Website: home-depot
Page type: billing-address
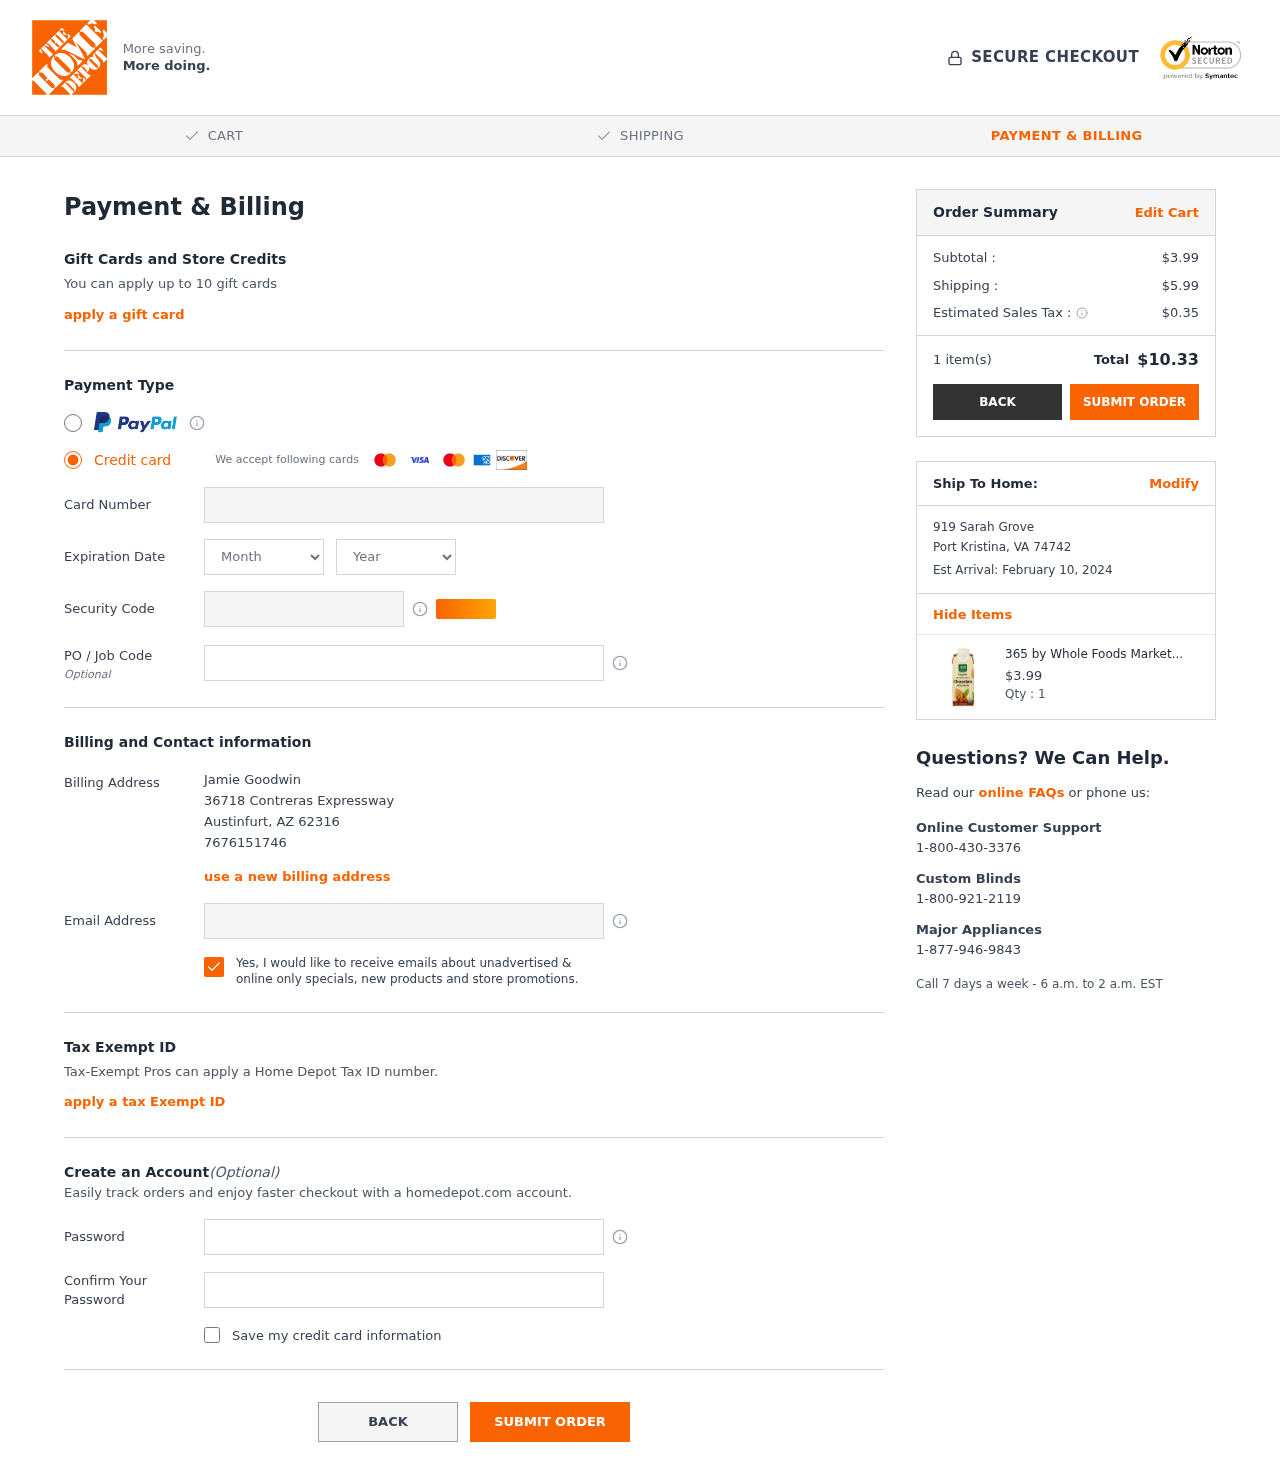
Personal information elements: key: PII_CARD_CVV
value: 839
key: PII_CARD_EXPIRY_MONTH
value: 09
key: PII_CARD_EXPIRY_YEAR
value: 27
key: PII_CARD_NUMBER
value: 4029 9950 8846 9333
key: PII_CITY
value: Austinfurt
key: PII_CITY2
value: Port Kristina
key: PII_EMAIL
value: jamiegoodwin@gmail.com
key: PII_FULLNAME
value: Jamie Goodwin
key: PII_PHONE
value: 7676151746
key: PII_POSTCODE
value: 62316
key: PII_POSTCODE2
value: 74742
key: PII_STATE_ABBR
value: AZ
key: PII_STATE_ABBR2
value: VA
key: PII_STREET
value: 36718 Contreras Expressway
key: PII_STREET2
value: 919 Sarah Grove
Product elements: key: PRODUCT1_NAME
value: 365 by Whole Foods Market, Organic Unsweetened Almond Milk, Chocolate (1 Single Carton), 8 Fl Oz
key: PRODUCT1_PRICE
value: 3.99
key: PRODUCT1_QUANTITY
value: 1
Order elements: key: ORDER_SUBTOTAL
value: $3.99
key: ORDER_SHIPPING_COST
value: $5.99
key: ORDER_TAX
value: $0.35
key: ORDER_NUM_ITEMS
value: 1 item(s)
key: ORDER_TOTAL
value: $10.33
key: ORDER_DELIVERY_DATE
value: Est Arrival: February 10, 2024